Field crop: maize
Growth stage: 2
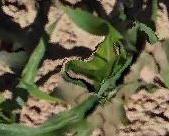
Species: maize